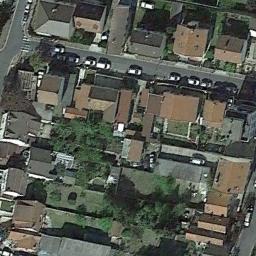
Label: residential